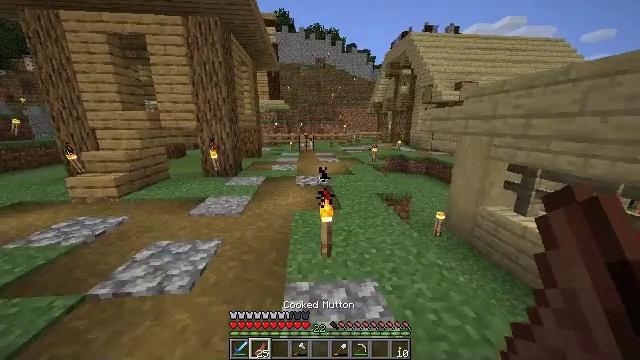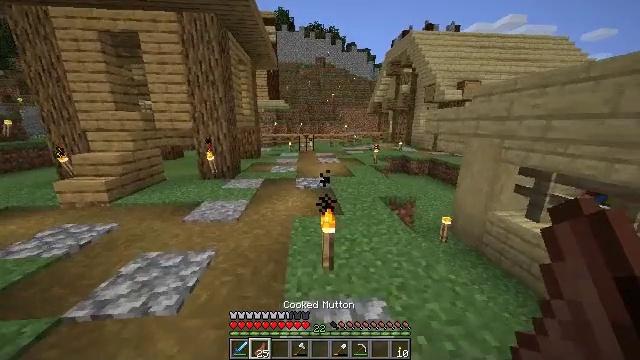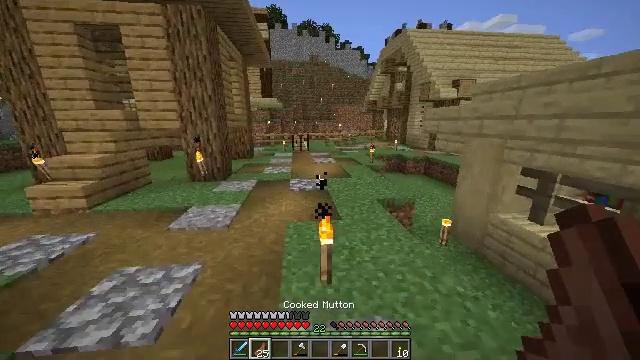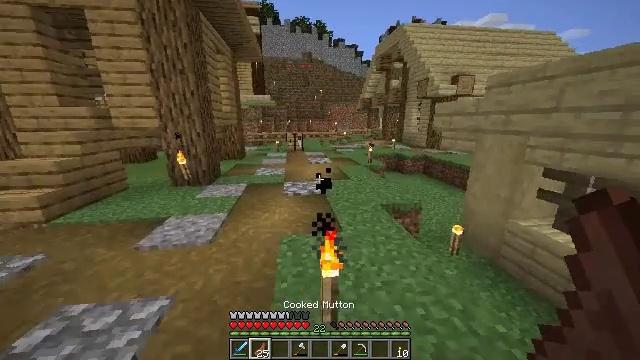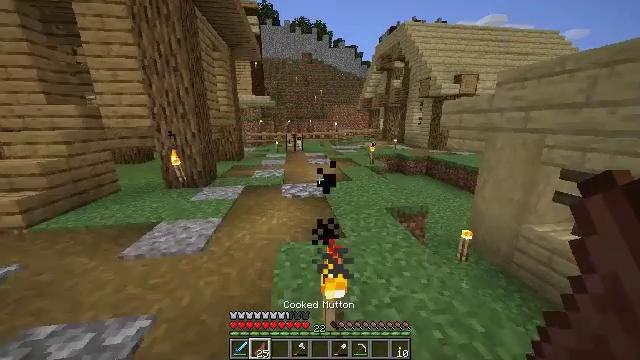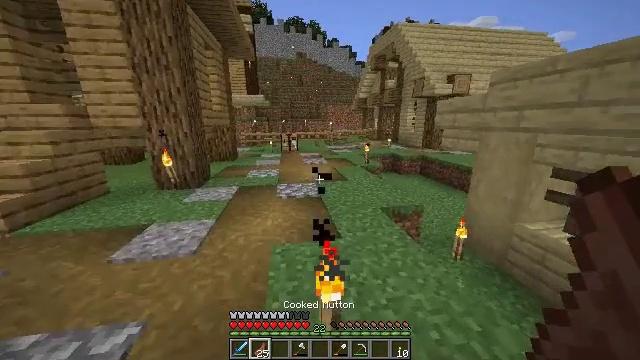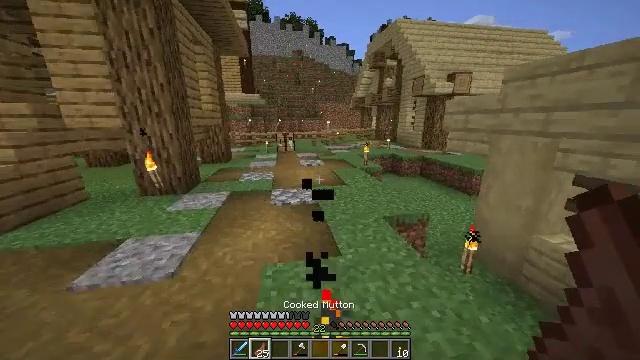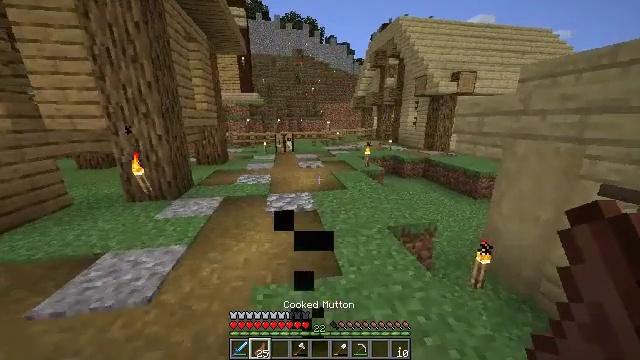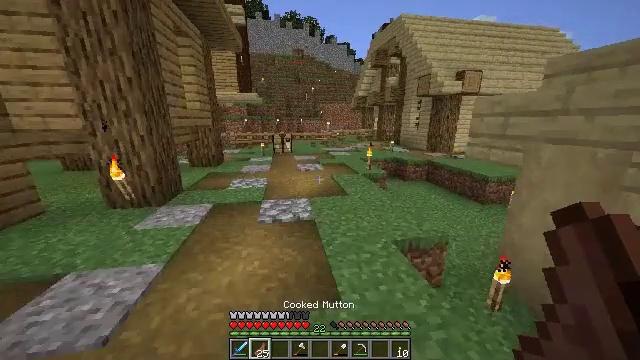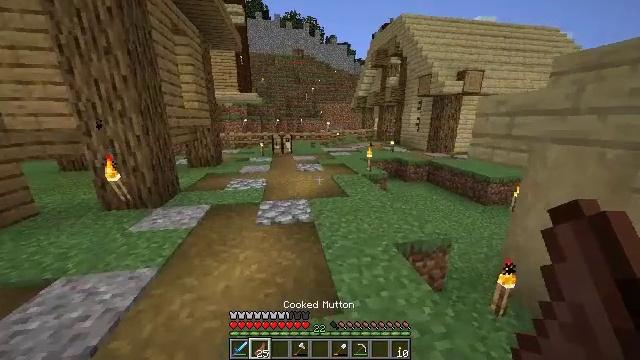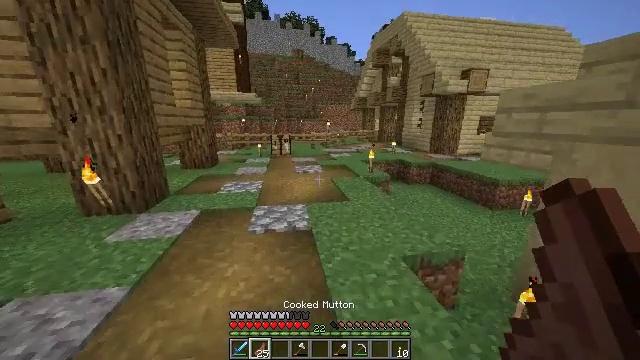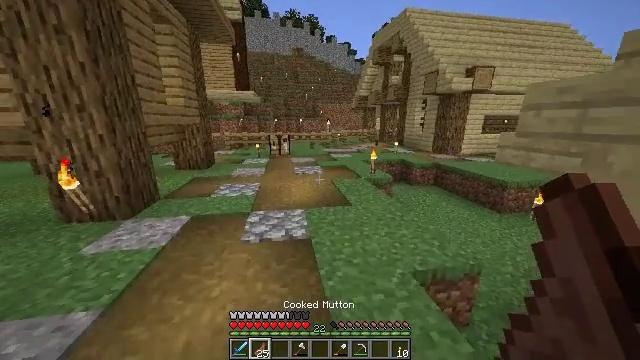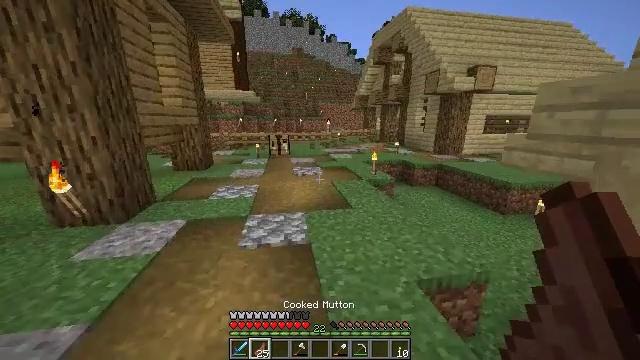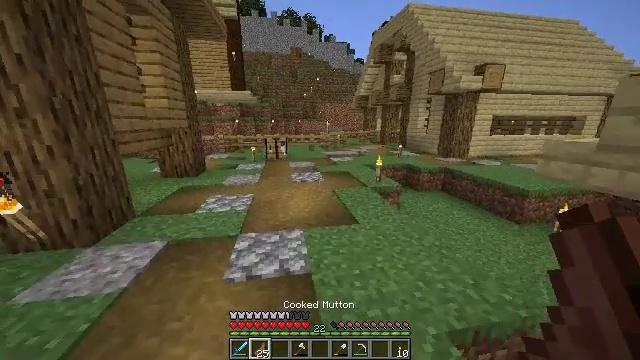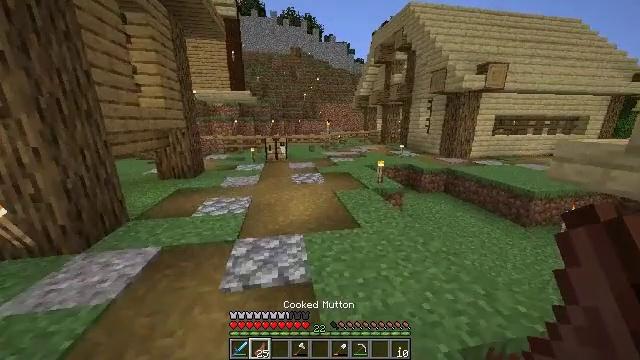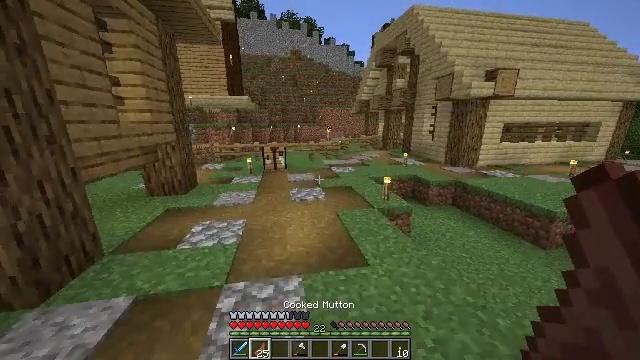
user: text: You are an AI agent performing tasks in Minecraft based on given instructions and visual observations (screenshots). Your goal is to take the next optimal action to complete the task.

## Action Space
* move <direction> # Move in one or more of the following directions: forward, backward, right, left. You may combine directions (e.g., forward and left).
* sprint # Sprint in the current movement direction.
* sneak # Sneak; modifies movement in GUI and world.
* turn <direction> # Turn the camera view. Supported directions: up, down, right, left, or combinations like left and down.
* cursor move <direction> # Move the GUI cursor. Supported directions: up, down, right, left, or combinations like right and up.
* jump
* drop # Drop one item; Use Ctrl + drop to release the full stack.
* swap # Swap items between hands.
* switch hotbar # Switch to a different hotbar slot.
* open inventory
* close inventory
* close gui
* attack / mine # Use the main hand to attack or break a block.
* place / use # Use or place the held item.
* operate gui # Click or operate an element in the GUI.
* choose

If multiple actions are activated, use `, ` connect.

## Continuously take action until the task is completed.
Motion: motion action
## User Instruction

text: Break the nether wart block with a tool.
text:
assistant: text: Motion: move forward
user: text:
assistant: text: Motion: move forward, turn right
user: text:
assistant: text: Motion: move forward, turn right
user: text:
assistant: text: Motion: move forward
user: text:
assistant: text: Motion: move forward, turn right
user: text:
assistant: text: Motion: move forward
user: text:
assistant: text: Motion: move forward
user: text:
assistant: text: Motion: move forward
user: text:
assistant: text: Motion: move forward
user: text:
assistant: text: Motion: move forward
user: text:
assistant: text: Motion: move forward
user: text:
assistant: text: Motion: move forward
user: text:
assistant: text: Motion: move forward
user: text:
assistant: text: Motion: move forward
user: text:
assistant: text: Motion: move forward, jump
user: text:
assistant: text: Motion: move forward, jump
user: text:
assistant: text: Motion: move forward, jump
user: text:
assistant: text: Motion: move forward, turn right and up, jump
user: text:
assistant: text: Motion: move forward, turn right, jump
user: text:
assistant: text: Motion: move forward, turn right, jump
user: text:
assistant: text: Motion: move forward
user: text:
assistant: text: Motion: move forward
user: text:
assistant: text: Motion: move forward
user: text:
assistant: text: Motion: move forward, turn right
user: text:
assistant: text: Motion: move forward, turn right
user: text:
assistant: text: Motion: move forward, turn right
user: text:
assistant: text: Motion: move forward
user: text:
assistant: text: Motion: move forward, turn right
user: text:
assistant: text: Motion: move forward, turn right
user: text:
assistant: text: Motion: move forward, turn right